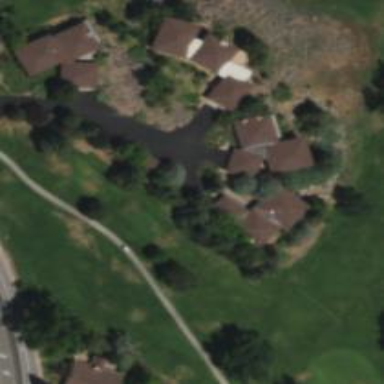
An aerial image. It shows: The residential area with out-of-bounds golf course nearby.